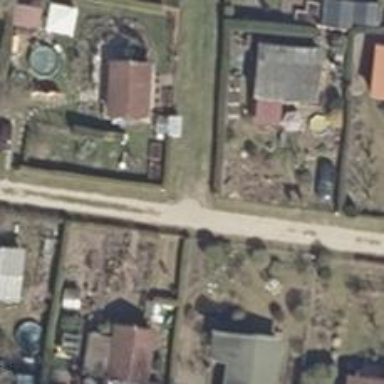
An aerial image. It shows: Road that serves allotments.